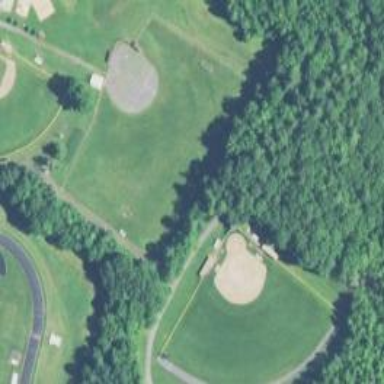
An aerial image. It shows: Baseball pitch for leisure and sports activities.